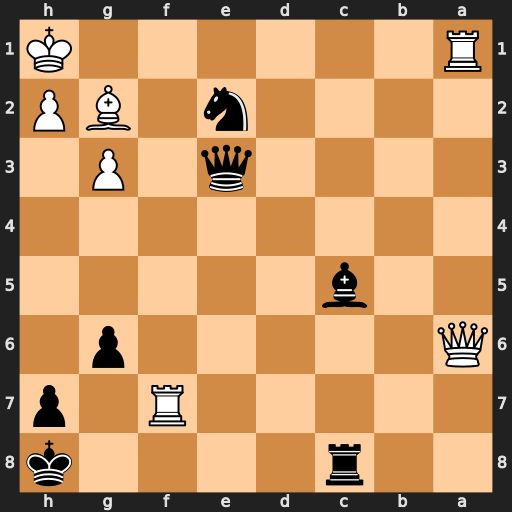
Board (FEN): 2r4k/5R1p/Q5p1/2b5/8/4q1P1/4n1BP/R6K
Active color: b
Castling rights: -
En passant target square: -
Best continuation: Nxg3+ hxg3 Qh6+ Bh3 Qxh3#